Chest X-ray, PA view. Patient: 41 years old, sex M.
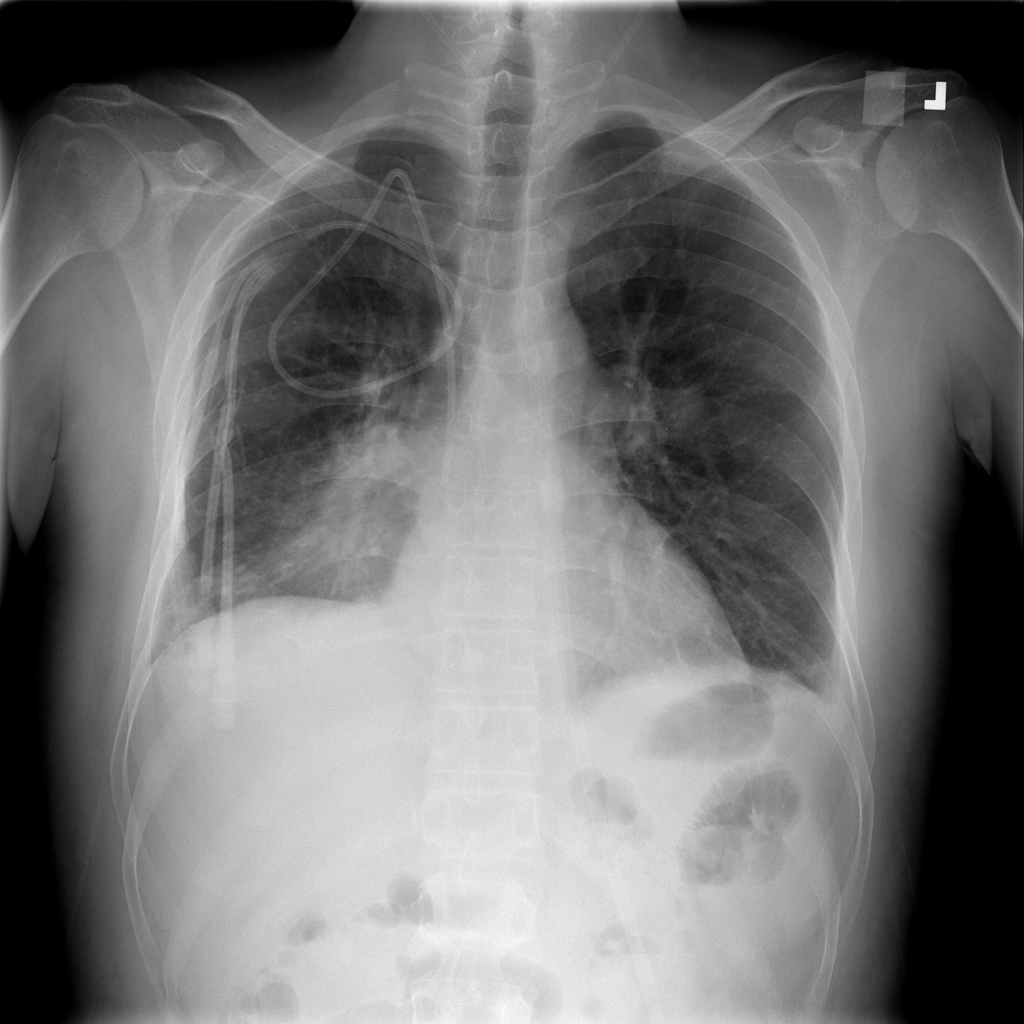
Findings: Effusion, Infiltration, Pneumonia